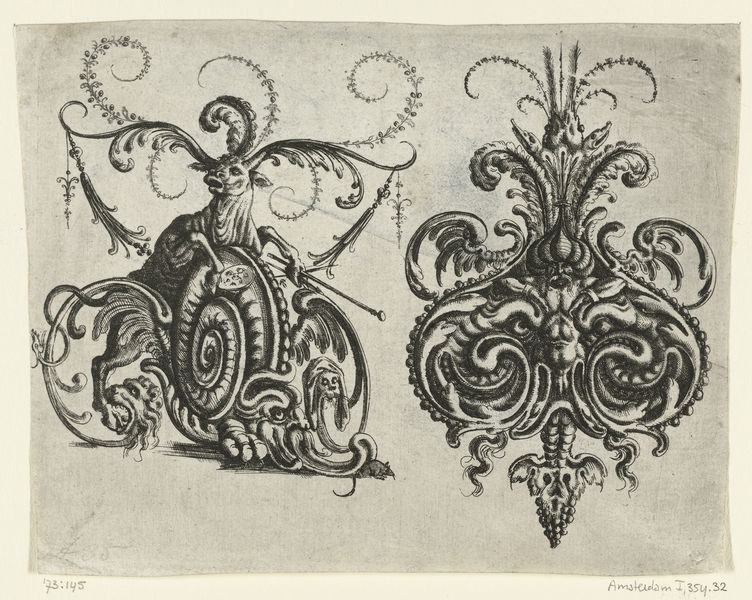
Titel: Os met horens van bladranken naast een mascaron
Künstler: Christoph Jamnitzer
Standort: Amsterdam
Institution: Rijksmuseum
Schlagwörter: white, black, dark, symbolism, nature, plants, paper, black and white, impressionism, sketch, faces, ivy, animal, deer, cow, riding, stick, creature, surrealism, wierd, wheel, ride, thing, dear, amsterdam, volutes, squid, genie, pelvis, tendrils, amsterdam i, colutes